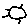
Label: sun